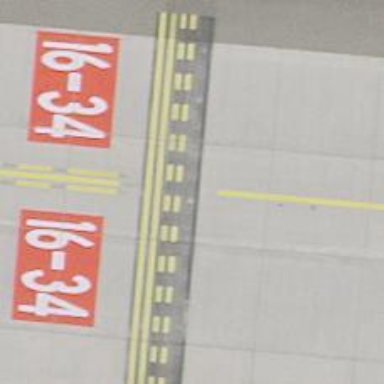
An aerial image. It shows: Runway holding position.